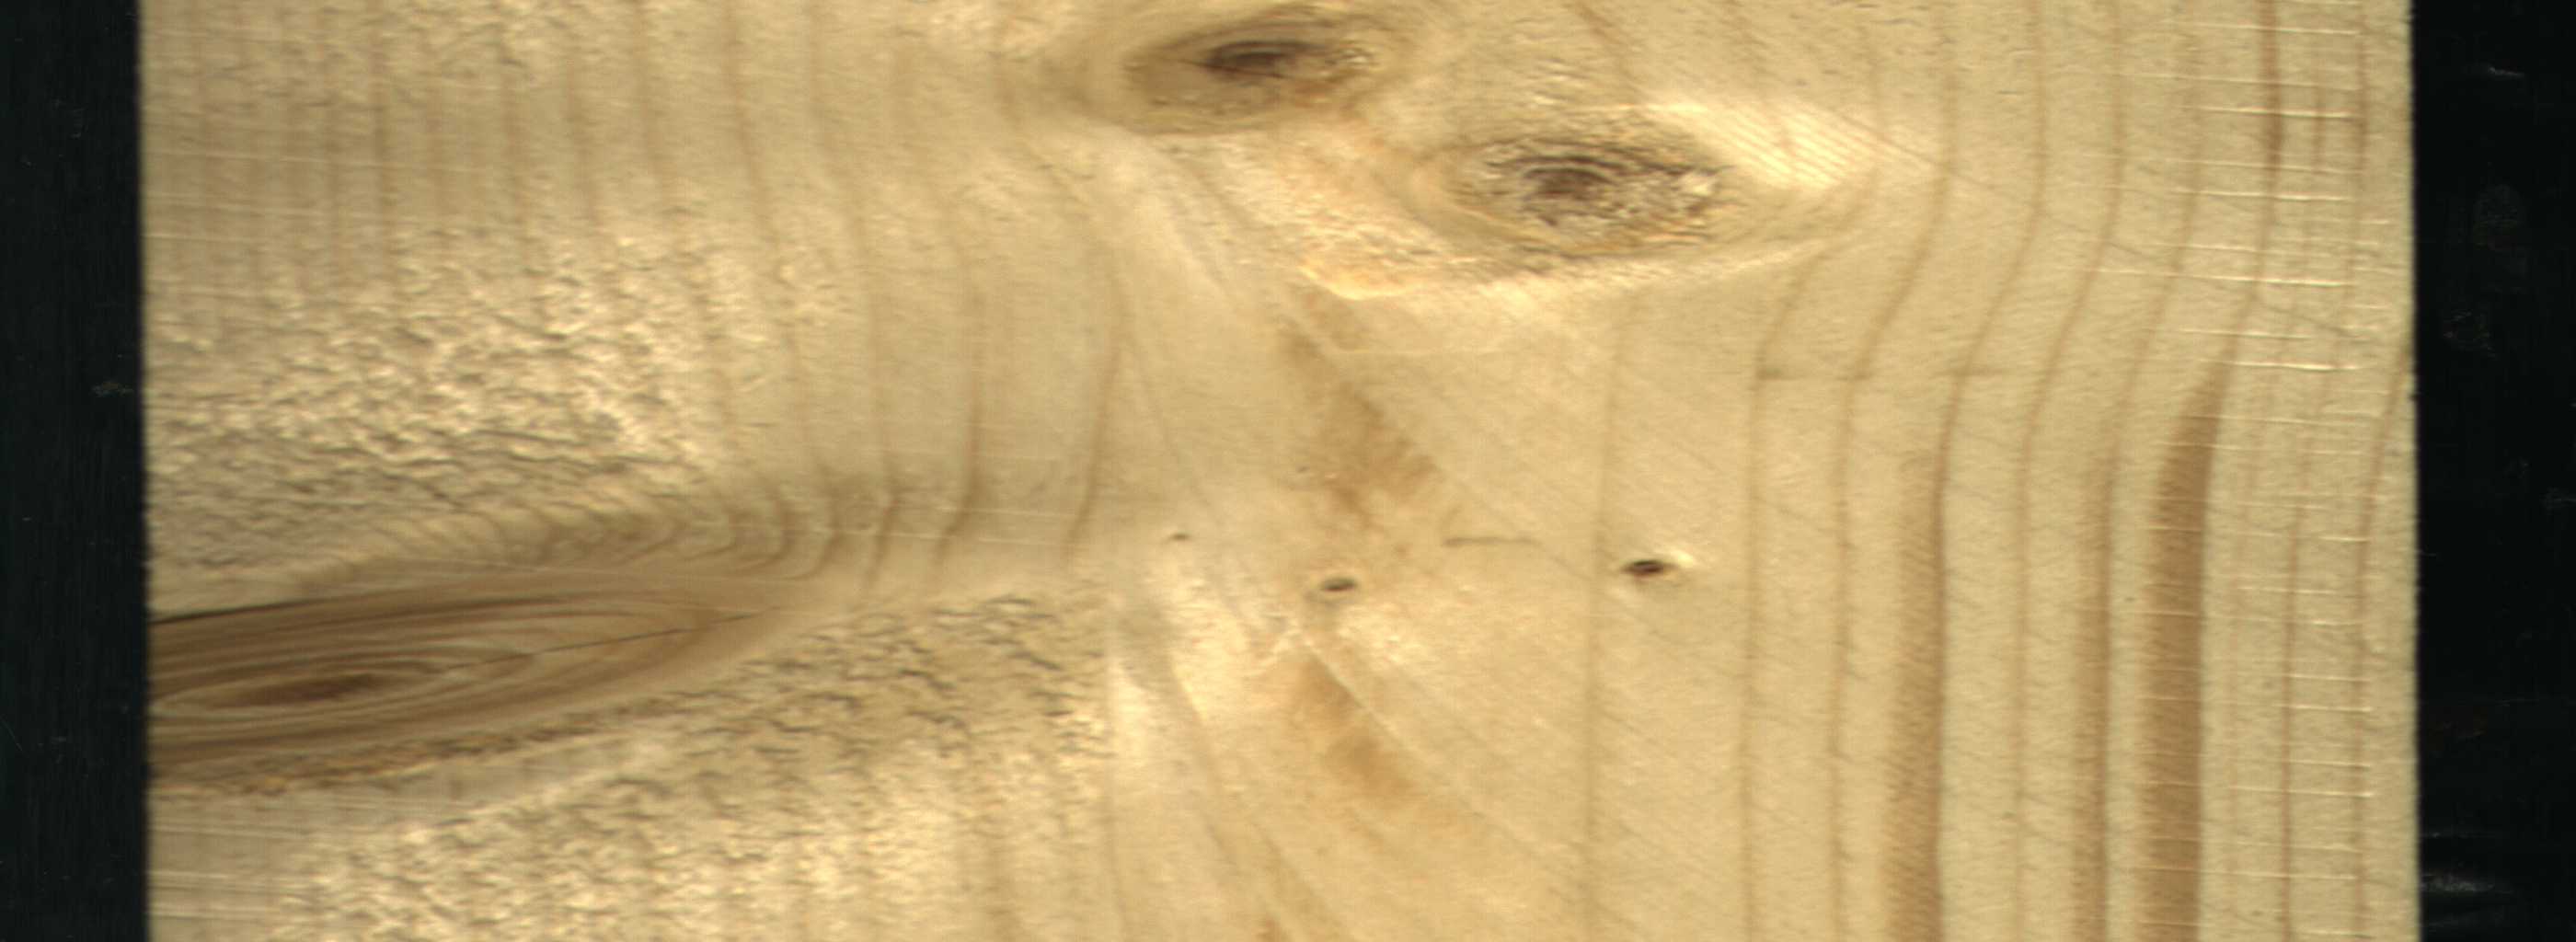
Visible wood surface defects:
knot_with_crack
knot_with_crack
Live_Knot
Live_Knot